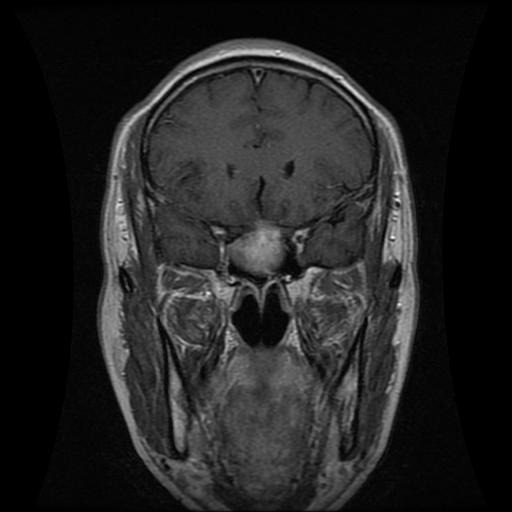
Label: pituitary